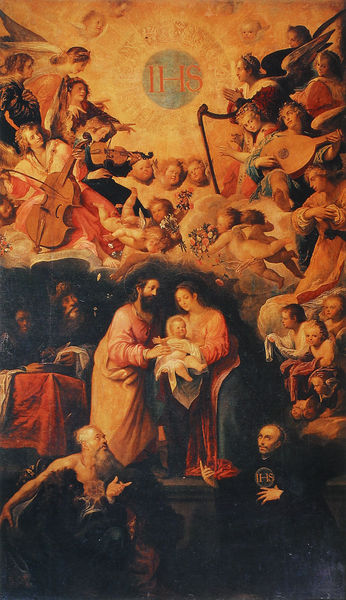
Titel: Die Anbetung des Namen von Jesus
Künstler: Juan de Roelas
Standort: Sevilla, Universitätskapelle (EU - E - Andalusien)
Schlagwörter: blau, flügel, gemälde, gott, himmel, mann, schatten, frauen, gelb, blumen, frau, hell, licht, männer, schwarz, rot, leute, johannes, kirche, sonne, gold, kind, musik, engel, engelchen, putto, cello, figuren, blumenstrauss, religion, strahlen, beten, geige, christus, jesus, zentral, religiös, mönch, heilige, fresko, laute, harfe, jünger, heilig, maria, madonna, gloriole, putti, goldgrund, josef, joseph, geburt, heiligenbild, kriche, heilige familie, jesuskind, dreifaltigkeit, streichinstrument, musikinstrumente, apostel, ihs, gambe, kiond